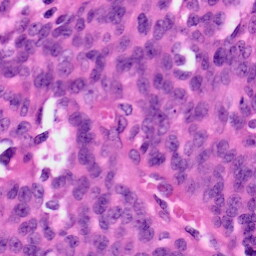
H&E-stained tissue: Ovarian